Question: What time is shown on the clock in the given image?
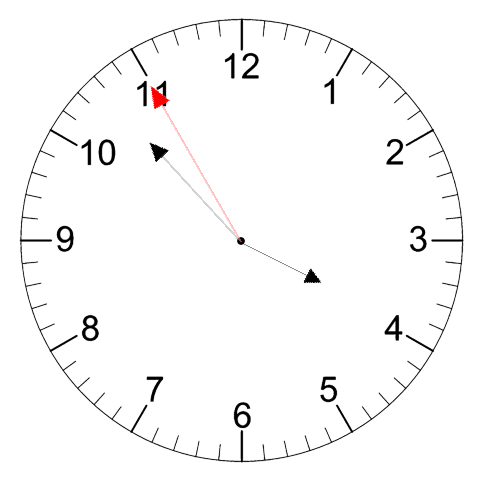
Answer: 03:52:55